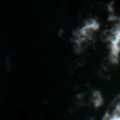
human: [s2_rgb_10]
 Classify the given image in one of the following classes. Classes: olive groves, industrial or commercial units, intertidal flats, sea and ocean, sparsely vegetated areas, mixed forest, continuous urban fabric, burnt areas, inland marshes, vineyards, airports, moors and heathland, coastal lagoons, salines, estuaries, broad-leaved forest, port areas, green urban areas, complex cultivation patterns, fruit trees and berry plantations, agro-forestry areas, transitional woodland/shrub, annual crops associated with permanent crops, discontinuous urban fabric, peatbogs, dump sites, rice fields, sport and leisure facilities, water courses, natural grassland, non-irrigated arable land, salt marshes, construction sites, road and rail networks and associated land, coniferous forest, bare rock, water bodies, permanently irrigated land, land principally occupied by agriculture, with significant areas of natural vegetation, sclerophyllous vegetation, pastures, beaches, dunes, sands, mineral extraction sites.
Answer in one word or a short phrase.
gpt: sea and ocean